Question: I'm currently trying to build a 16 bit grayscale "gradient" image but my output looks weird so I'm clearly not understanding this correctly. I was hoping somebody could shine some knowledge on my issue. I think that the "bitmap" I write is wrong? But I'm not sure.
'''
#include "CImg.h"
using namespace std;
unsigned short buffer[1250][1250];
void fill_buffer()
{
unsigned short temp_data = 0;
for (int i =0;i < 1250; i++)
{
for (int j =0 ;j < 1250;j++)
{
buffer[i][j] = temp_data;
}
temp_data += 20;
}
}
int main()
{
fill_buffer();
auto hold_arr = (uint8_t *)&buffer[0][0];
cimg_library::CImg<uint8_t> img(hold_arr, 1250, 1250);
img.save_bmp("test.bmp");
return 0;
}
'''
Current Output:

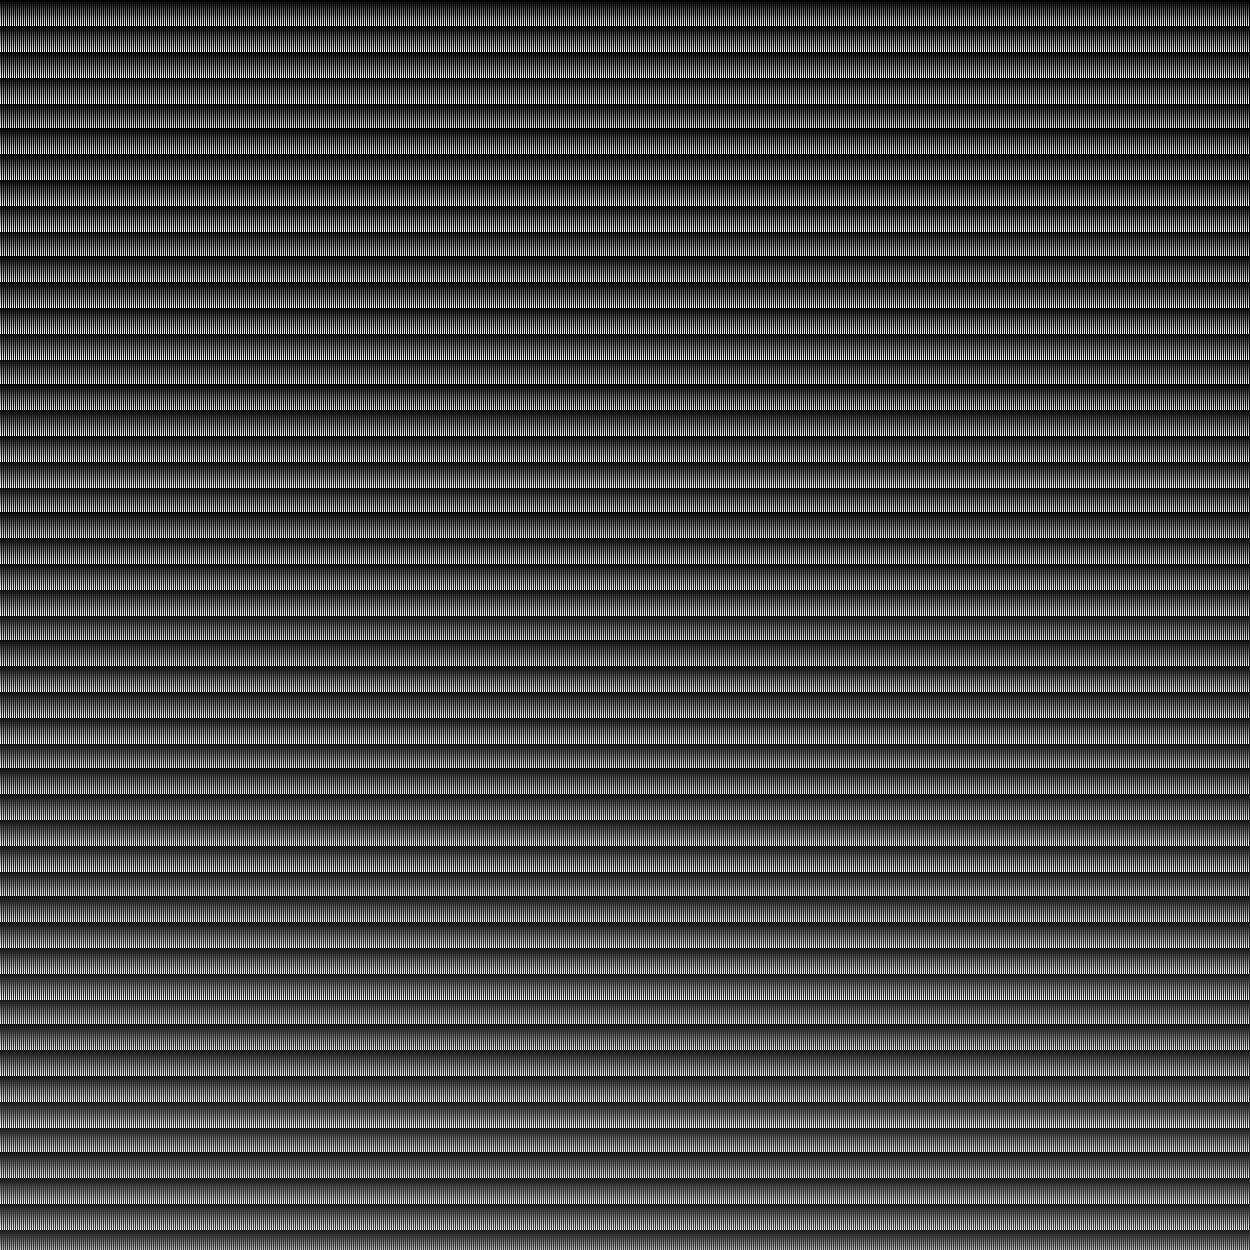
Answer: You cannot store 16-bit greyscale samples in a BMP... see <URL>.
The 16-bit per pixel option in a BMP allows you to store 4 bits of red, 4 bits of green, 4 bits of blue and 4 bits of alpha, but not 16-bits of greyscale.
The 24-bit format allows you to store 1 byte for red, 1 byte for green and one byte for blue, but not 16-bits of greyscale.
The 32-bit BMP allows you to store a 24-bit BMP plus alpha.
You will need to use 'PNG', or a <URL> PGM format, or 'TIFF' format. 'PGM' format is great because 'CImg' can write that without any libraries and you can always use to convert it to anything else, e.g.:
'''
convert image.pgm image.png
'''
or
'''
convert image.pgm image.jpg
'''
This works:
'''
#define cimg_use_png
#define cimg_display 0
#include "CImg.h"
using namespace cimg_library;
using namespace std;
unsigned short buffer[1250][1250];
void fill_buffer()
{
unsigned short temp_data = 0;
for (int i =0;i < 1250; i++)
{
for (int j =0 ;j < 1250;j++)
{
buffer[i][j] = temp_data;
}
temp_data += 65535/1250;
}
}
int main()
{
fill_buffer();
auto hold_arr = (unsigned short*)&buffer[0][0];
cimg_library::CImg<unsigned short> img(hold_arr, 1250, 1250);
img.save_png("test.png");
return 0;
}
'''
<URL>
Note that when asking 'CImg' to write a PNG file, you will need to use a command like this (with 'libpng' and 'zlib') to compile:
'''
g++-7 -std=c++11 -O3 -march=native -Dcimg_display=0 -Dcimg_use_png -L /usr/local/lib -lm -lpthread -lpng -lz -o "main" "main.cpp"
'''
Just by way of explanation:
- '-std=c++11'- '-O3 -march=native'- '-Dcimg_display=0'- '-Dcimg_use_png''libpng'- '-lz -lpng'